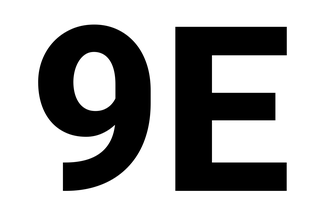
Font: Roboto_ExtraBold